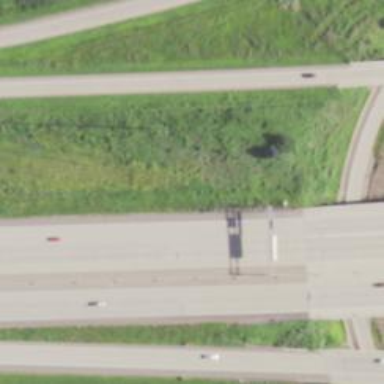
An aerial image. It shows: Motorway.